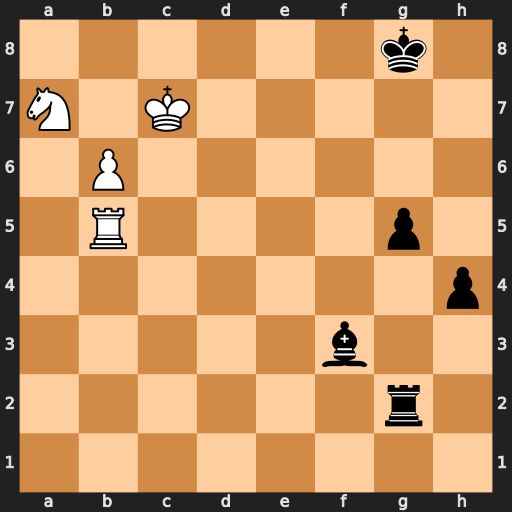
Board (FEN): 6k1/N1K5/1P6/1R4p1/7p/5b2/6r1/8
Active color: w
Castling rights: -
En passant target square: -
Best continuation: Nc6 Rc2 b7 Rxc6+ Kd7 Rb6 Rxb6 Bxb7 Rxb7 Kf7 Rb6 h3 Rh6 Kg7 Rxh3 Kf6 Kd6